Interaction volume radius: 5 \u00c5
Interaction volume height: 10 \u00c5
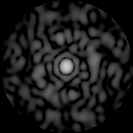
Disorder parameter: 0.7938